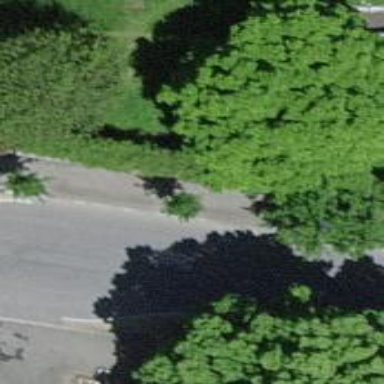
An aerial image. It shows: Broadleaved tree along the street.